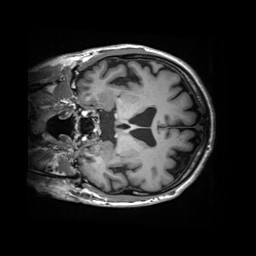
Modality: T1w
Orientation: coronal
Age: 68
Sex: male
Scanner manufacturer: siemens
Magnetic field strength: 3 T
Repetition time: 2.2 s
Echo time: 0.00245 s